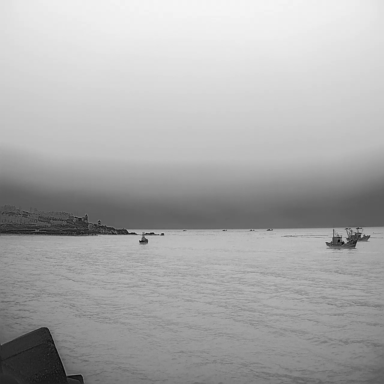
There are eight objects shown in the infrared image, including seven bulk_carriers, and a canoe.